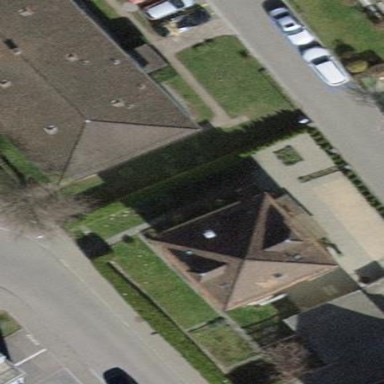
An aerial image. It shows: Building with tile roof.